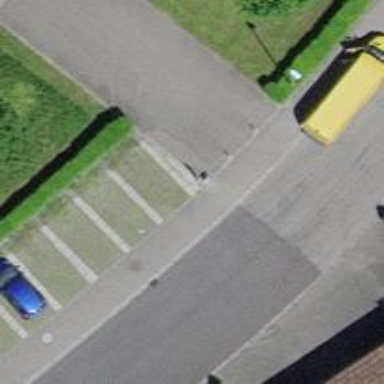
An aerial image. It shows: Bollard.